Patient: sex F, age 58
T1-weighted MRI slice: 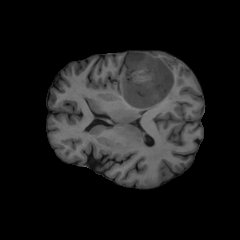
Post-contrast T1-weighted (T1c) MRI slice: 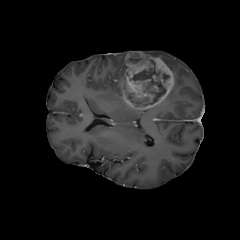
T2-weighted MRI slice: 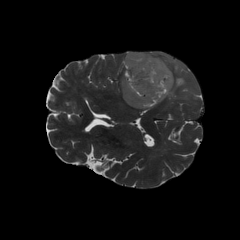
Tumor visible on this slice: yes
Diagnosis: Glioblastoma, IDH-wildtype
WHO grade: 4